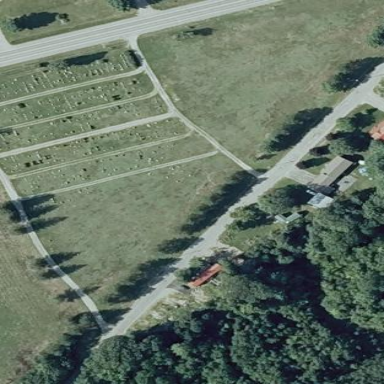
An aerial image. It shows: Cemetery.